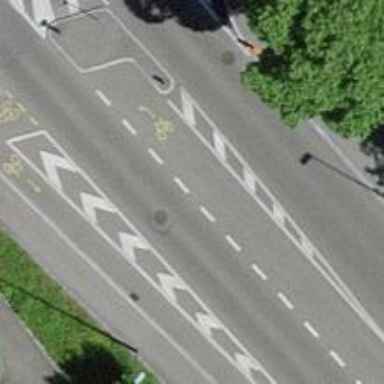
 with designated cycle lane on both sides."